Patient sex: M
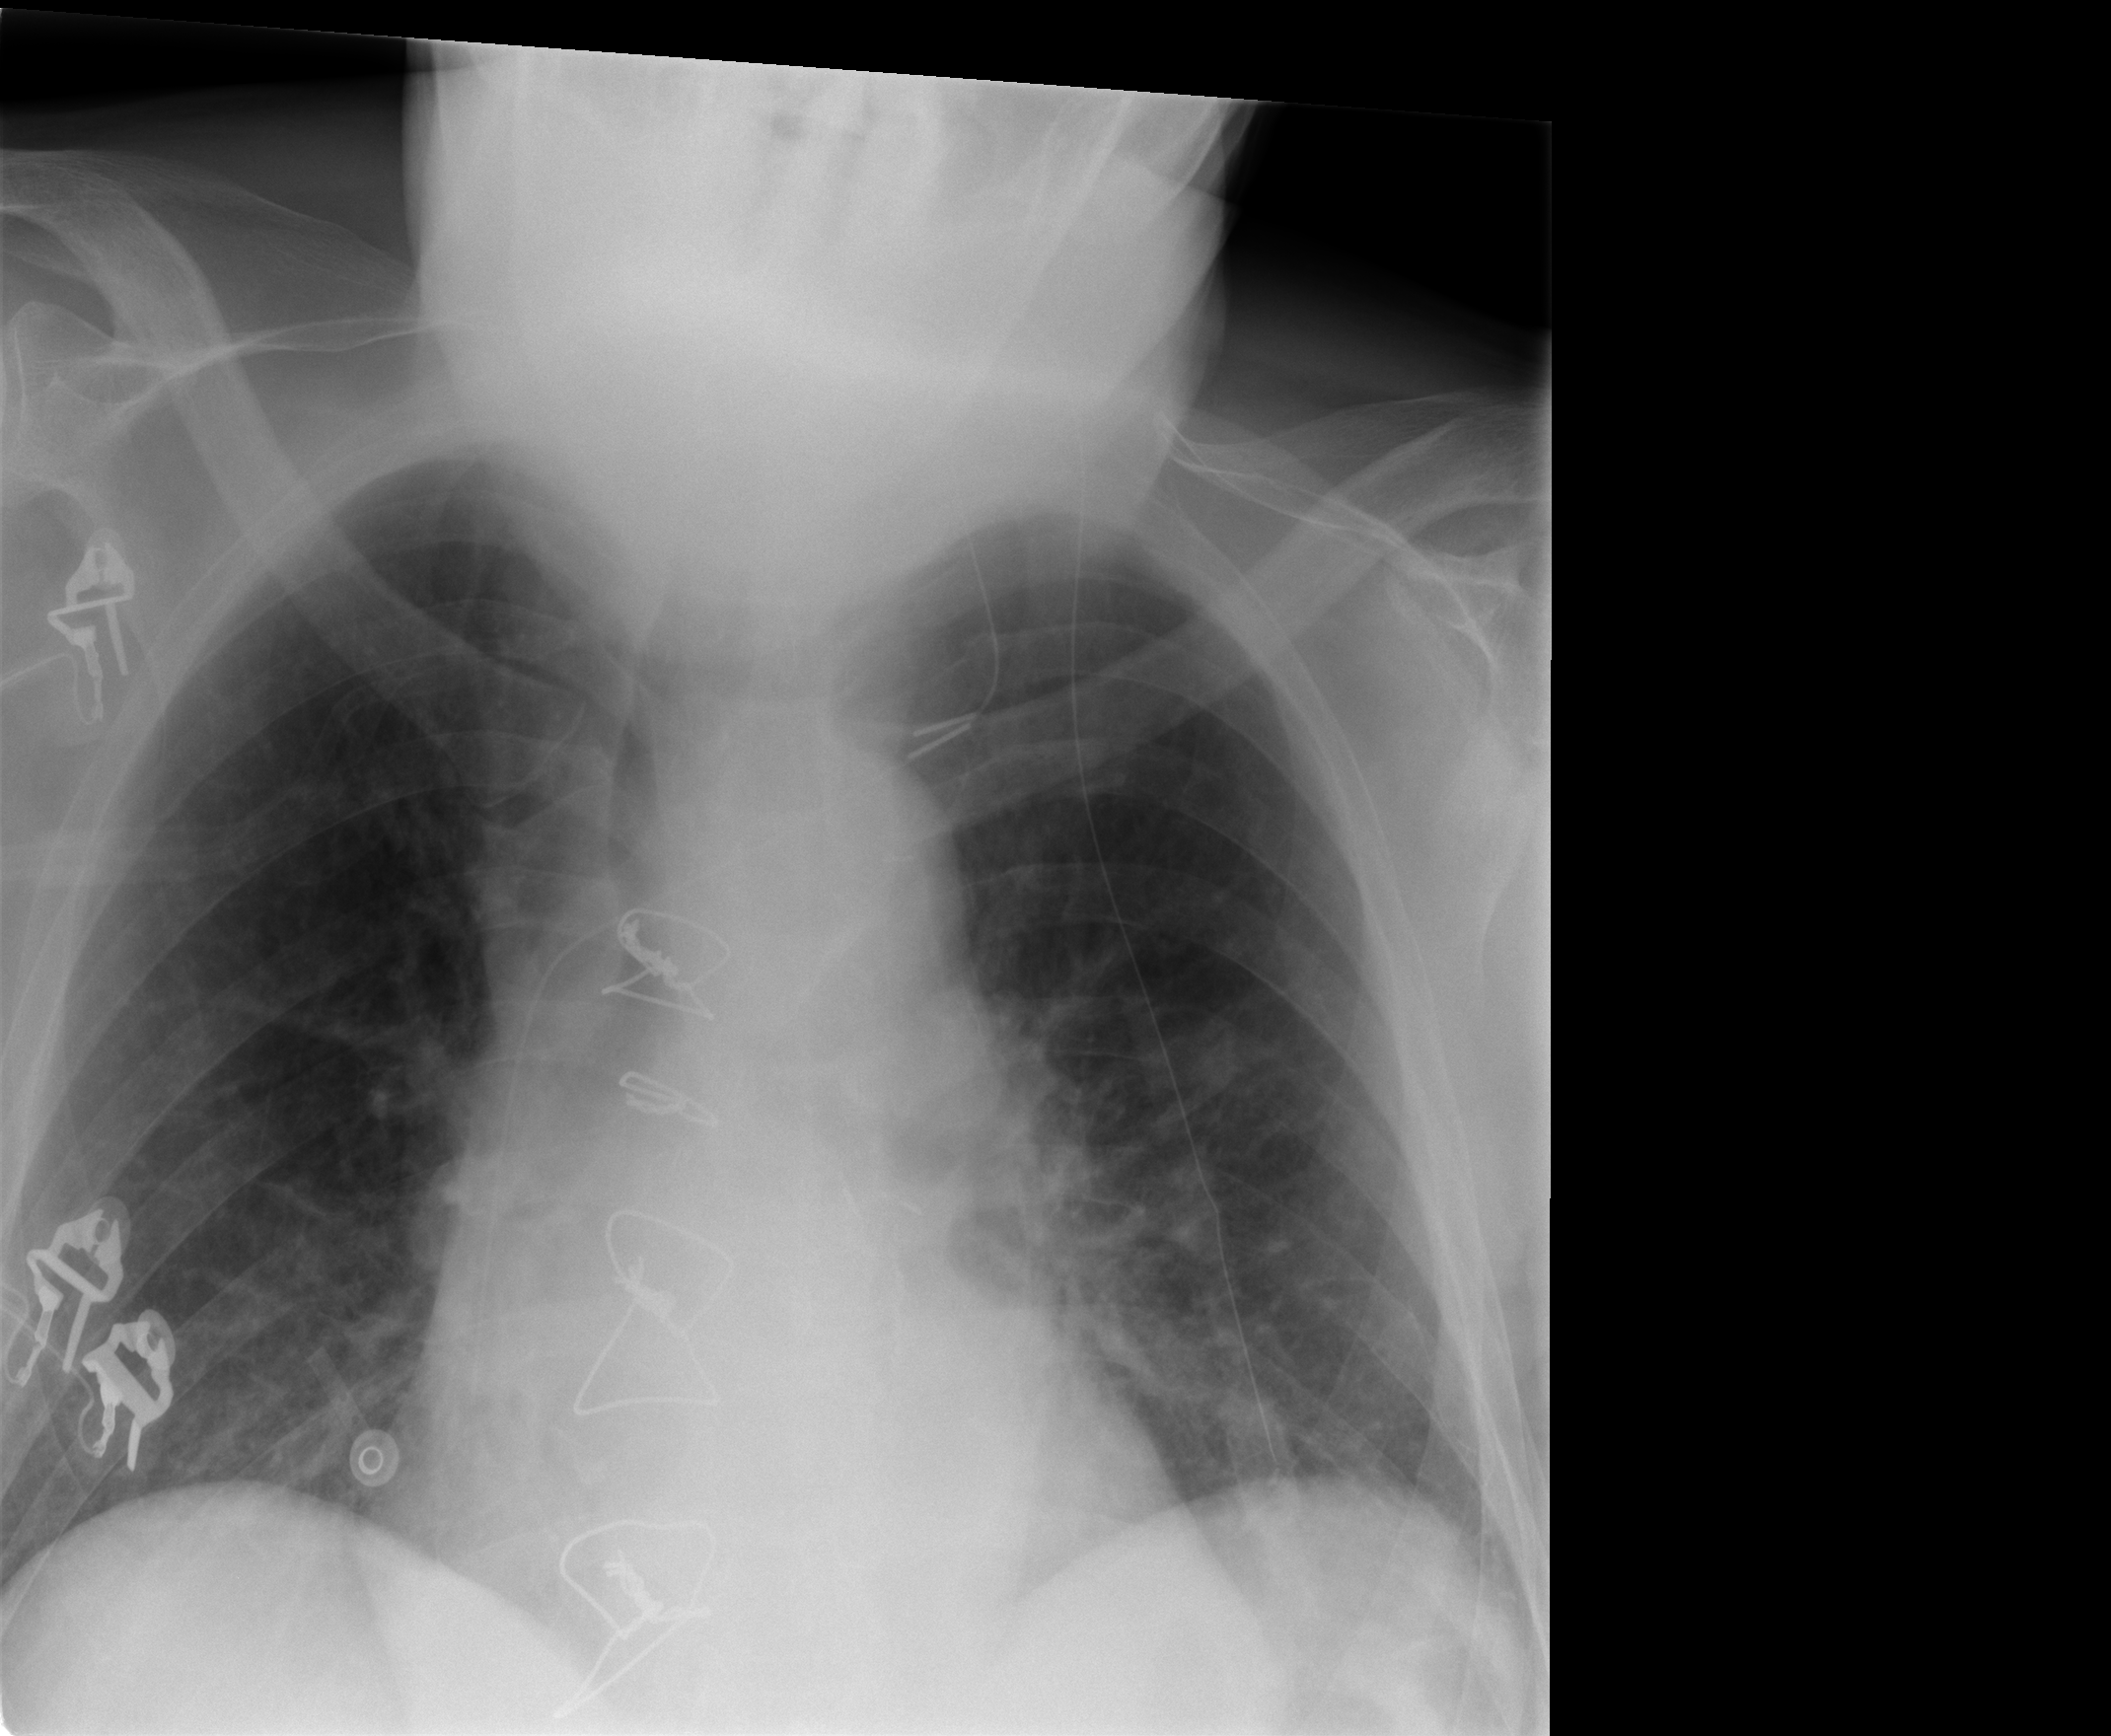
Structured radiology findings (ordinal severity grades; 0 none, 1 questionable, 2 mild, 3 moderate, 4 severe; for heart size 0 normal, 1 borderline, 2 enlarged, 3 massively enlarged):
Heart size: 2
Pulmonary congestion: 2
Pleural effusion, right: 0
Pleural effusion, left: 0
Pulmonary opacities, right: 0
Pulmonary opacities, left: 0
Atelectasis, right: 0
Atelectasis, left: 0